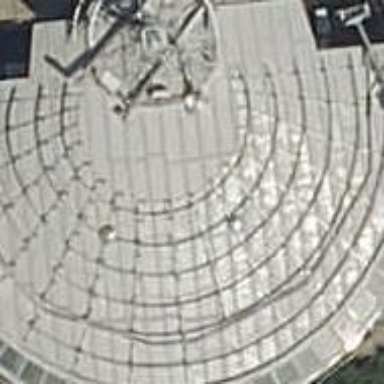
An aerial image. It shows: Building featuring skillion metal roof and glass facade.